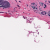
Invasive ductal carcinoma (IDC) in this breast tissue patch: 0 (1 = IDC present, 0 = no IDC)